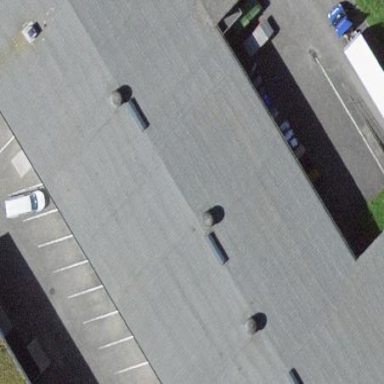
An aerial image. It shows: Warehouse.